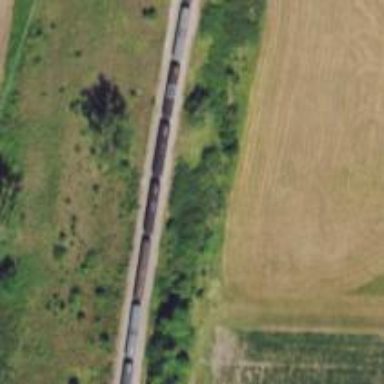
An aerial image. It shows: Railway track.